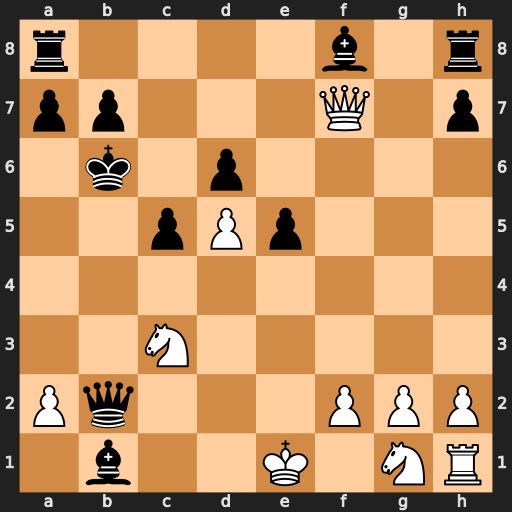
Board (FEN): r4b1r/pp3Q1p/1k1p4/2pPp3/8/2N5/Pq3PPP/1b2K1NR
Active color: w
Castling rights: K
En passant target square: -
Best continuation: Na4+ Ka6 Nxb2